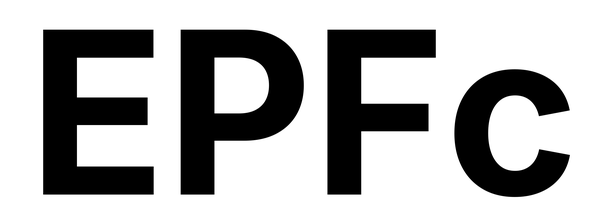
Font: Inter_Bold